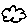
Label: cloud